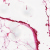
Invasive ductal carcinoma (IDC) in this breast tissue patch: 0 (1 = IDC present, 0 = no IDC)